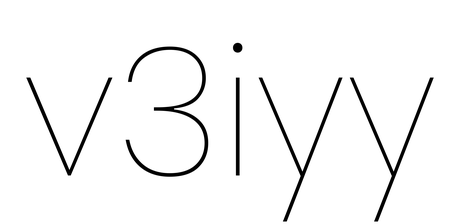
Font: Poppins-Thin